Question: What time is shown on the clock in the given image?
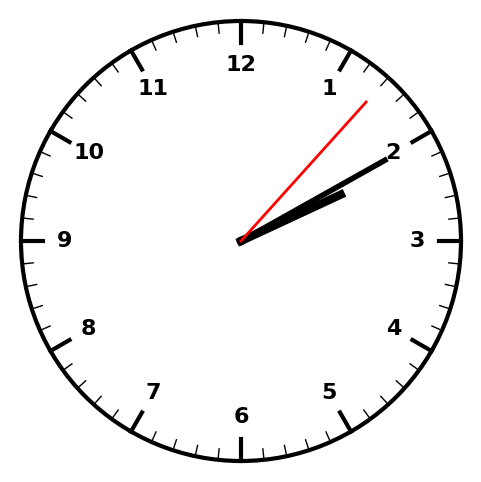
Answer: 02:10:07